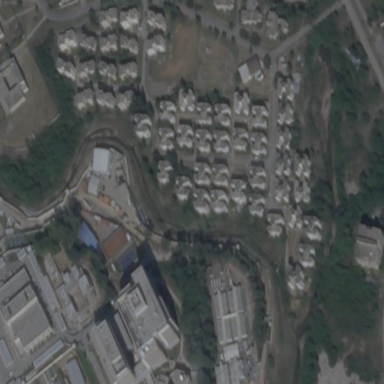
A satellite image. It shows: Residential area.